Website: apple-inc
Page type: customer-info-address
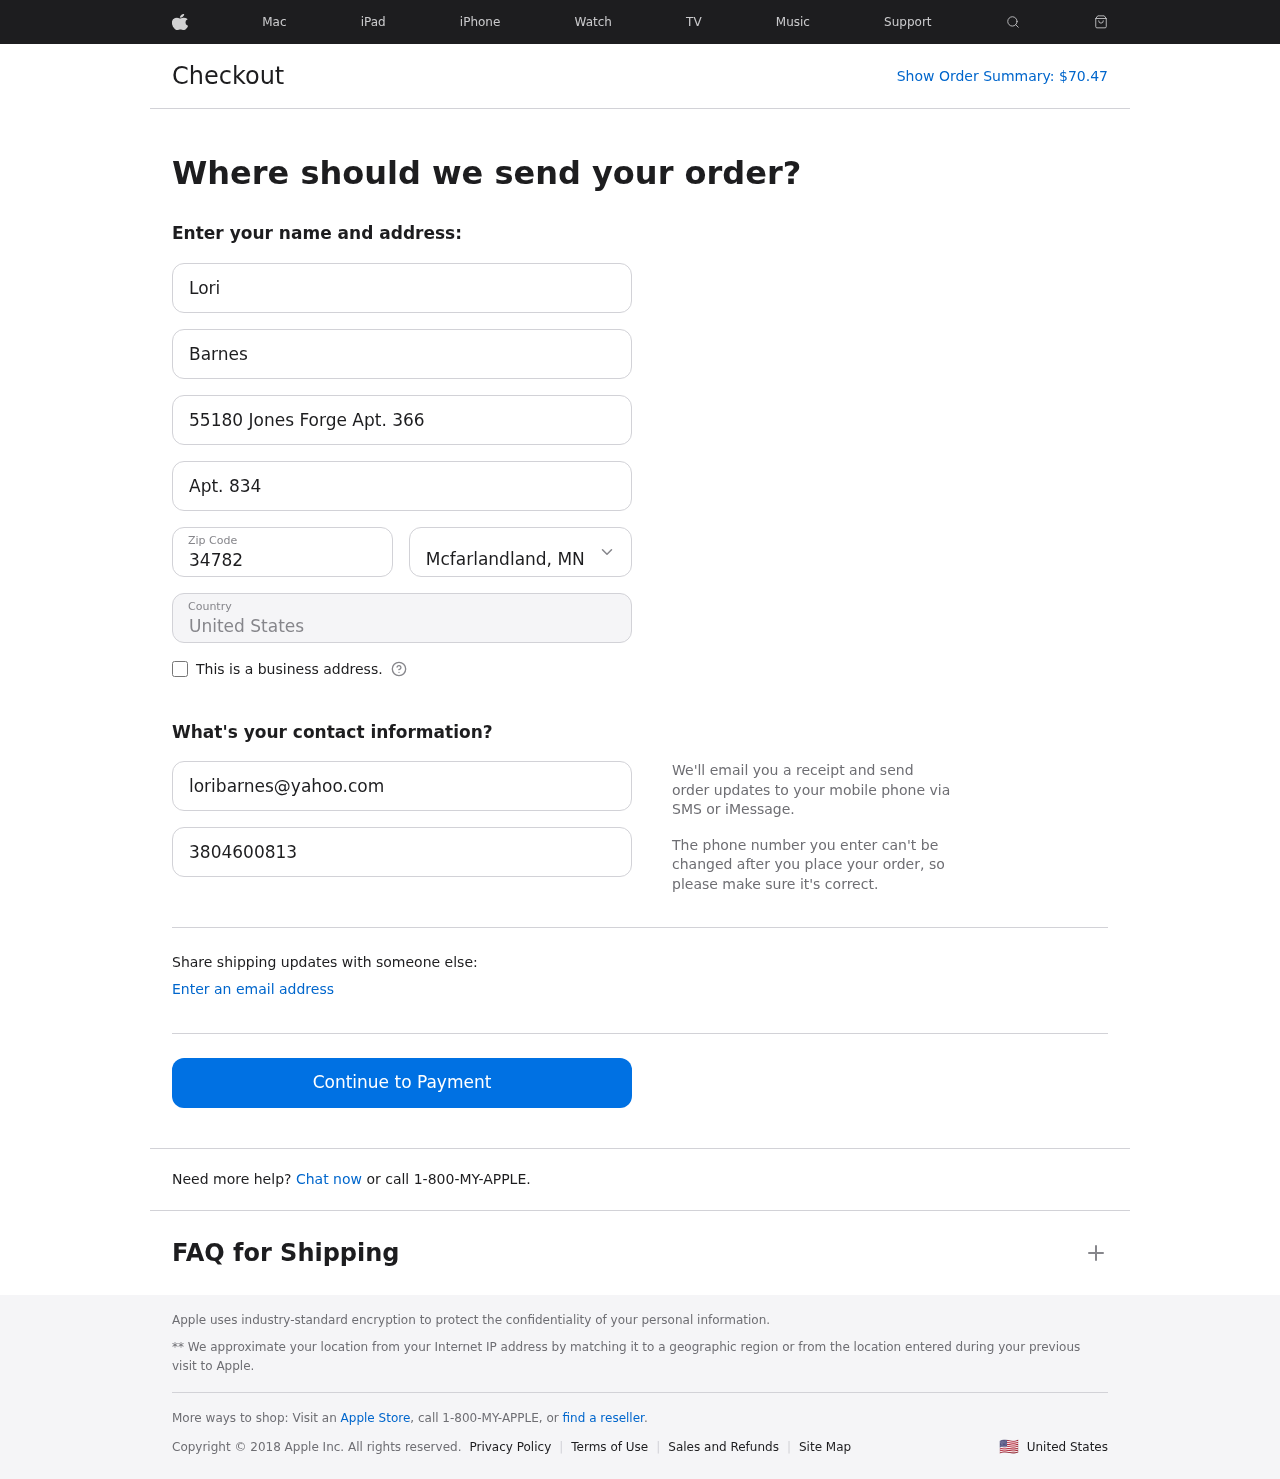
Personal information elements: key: PII_CITY_STATE
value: Mcfarlandland, MN
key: PII_COUNTRY
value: United States
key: PII_EMAIL
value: loribarnes@yahoo.com
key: PII_FIRSTNAME
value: Lori
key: PII_LASTNAME
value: Barnes
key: PII_PHONE
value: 3804600813
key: PII_POSTCODE
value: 34782
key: PII_STREET
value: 55180 Jones Forge Apt. 366
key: PII_STREET2
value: Apt. 834
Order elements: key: ORDER_TOTAL
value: $70.47